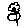
Label: flower